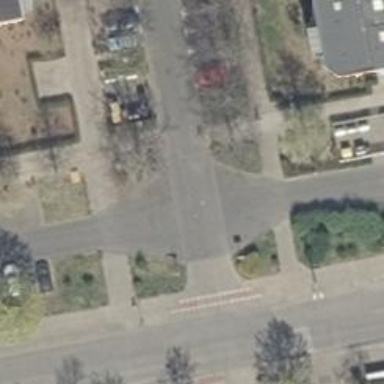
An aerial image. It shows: Asphalt footway with uncontrolled crossing.